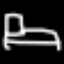
Label: bed